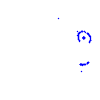
Particle: proton